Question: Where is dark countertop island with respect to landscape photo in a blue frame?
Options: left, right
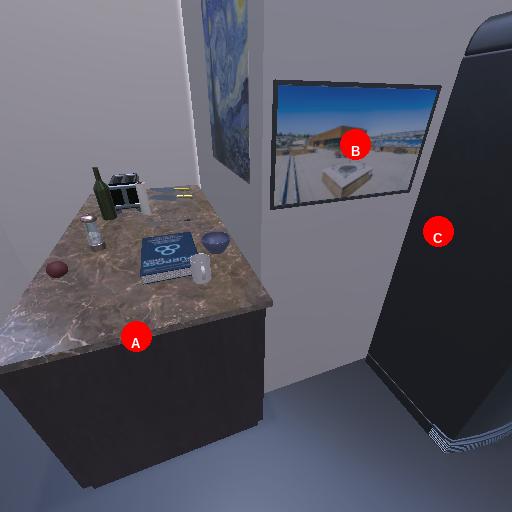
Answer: left